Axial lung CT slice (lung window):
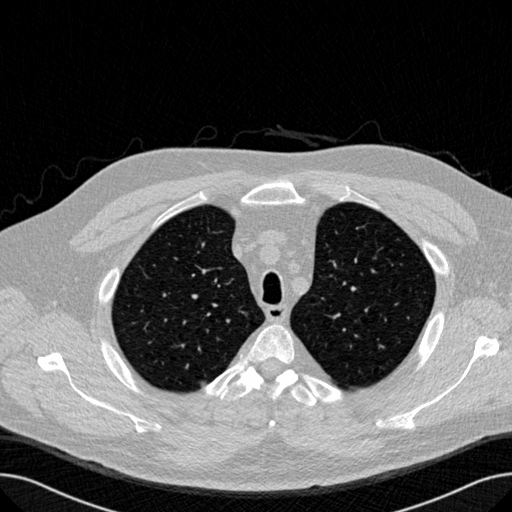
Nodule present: no